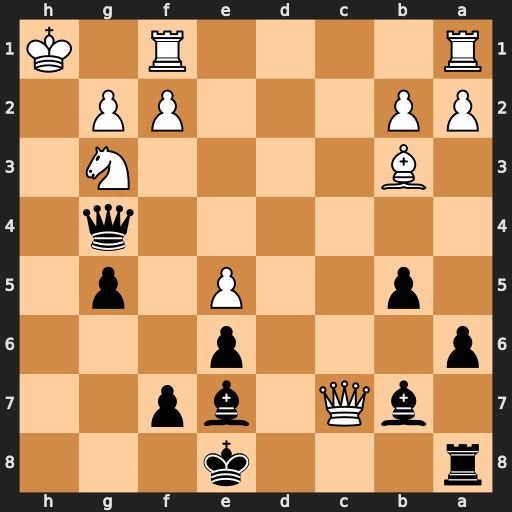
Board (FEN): r3k3/1bQ1bp2/p3p3/1p2P1p1/6q1/1B4N1/PP3PP1/R4R1K
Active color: b
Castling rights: q
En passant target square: -
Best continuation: Qh3+ Kg1 Qxg2#